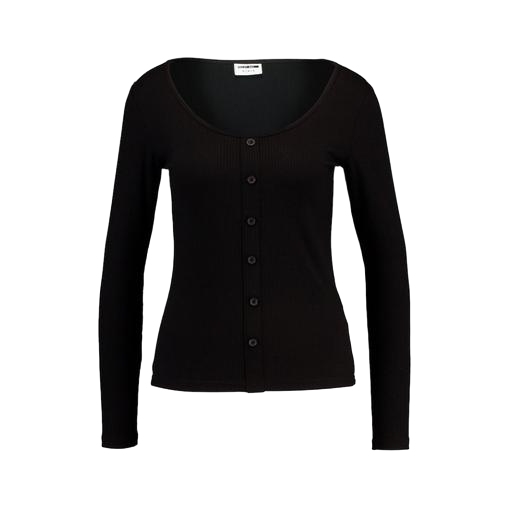
black henley long-sleeved ribbed-jersey top, black buttoned long sleeved shirt, black ribbed henley, white background